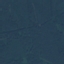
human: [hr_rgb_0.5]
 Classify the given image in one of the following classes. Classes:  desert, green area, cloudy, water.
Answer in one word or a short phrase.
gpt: green area